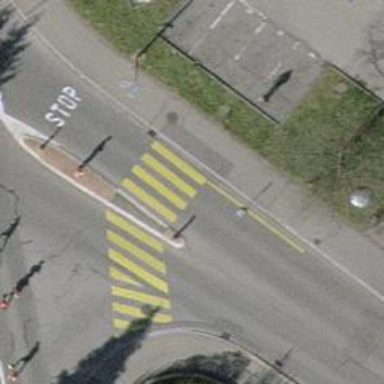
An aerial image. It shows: Uncontrolled zebra crossing with central island.